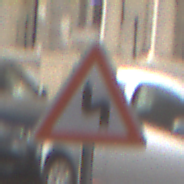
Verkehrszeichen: DoppelkurveZunaechstLinks
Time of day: MorningAfternoon
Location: Outdoor (Urban)
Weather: PartlyCloudy
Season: NotSpecified
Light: Natural